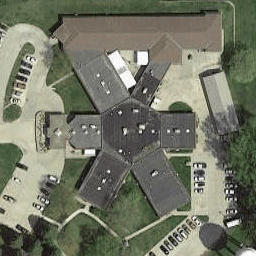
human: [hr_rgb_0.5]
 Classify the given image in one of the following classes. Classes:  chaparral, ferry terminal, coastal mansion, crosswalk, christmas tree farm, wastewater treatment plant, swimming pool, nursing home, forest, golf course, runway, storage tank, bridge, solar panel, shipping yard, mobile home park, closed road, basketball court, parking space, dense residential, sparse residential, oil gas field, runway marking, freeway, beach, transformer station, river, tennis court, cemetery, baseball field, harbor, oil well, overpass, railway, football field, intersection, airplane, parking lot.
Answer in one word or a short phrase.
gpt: nursing home